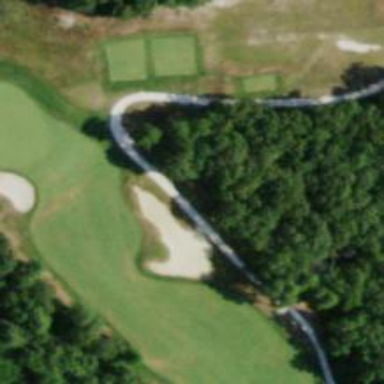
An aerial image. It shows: Path for both roads and golfers.